Question: I'm trying to reproduce a plot in R where I have the data but not the code.
I think using ggplot will be the best solution.
The plot should look like this:

My data:
A dataframe (d) where column 1 ("Year") gives the year (1960 - 2000) and 15 other columns ("Group 1", "Group 2"...) giving the value of the group. Thus, each row contains the year and the values for the certain group.
(e.g. (1) 1960; 455; 367; 477; 788; 456; 334; 456;...)
I already tried some experiments with geom_area, but this does not result in the intendet graph.
'''
ggplot(d, aes(x = Year, y = d[,2]))+
geom_area(fill = "#00AFBB", color = "blue")
'''
Here I get n (n = # of Years) very thin bars representing the value of group 1 against a certain year.
Hope you can help me out maybe with some ideas or a tutorial. Is area plot the right choice for what I want to do?
Best!
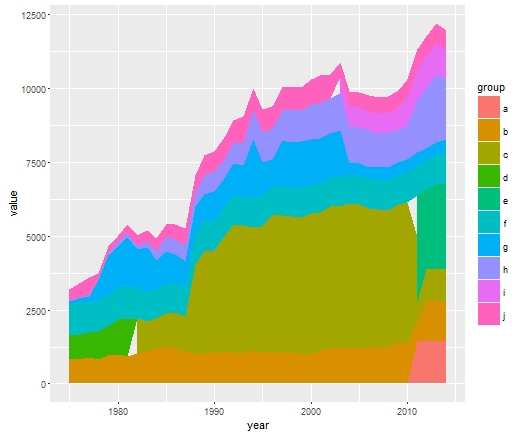
Answer: You need to convert the data from 'wide' to 'long' format and then it should work:
'''
library(dplyr)
library(tidyr)
library(ggplot2)
d <- gather(d, Group, value, Group1:Group15)
ggplot(d, aes(x = Year, y = value, fill = Group))+
geom_area()
'''